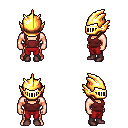
a pixel art fantasy rpg character, male body template, human, light skin, maroon pirate shirt, red pants, white blonde bangs hairstyle, gold helm, maroon shoes, four views (front, back, left, right), 2x2 character sprite sheet, small pixel art, hard edges, no anti-aliasing